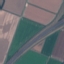
Land use / land cover class: Highway